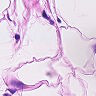
Metastatic tissue present: no